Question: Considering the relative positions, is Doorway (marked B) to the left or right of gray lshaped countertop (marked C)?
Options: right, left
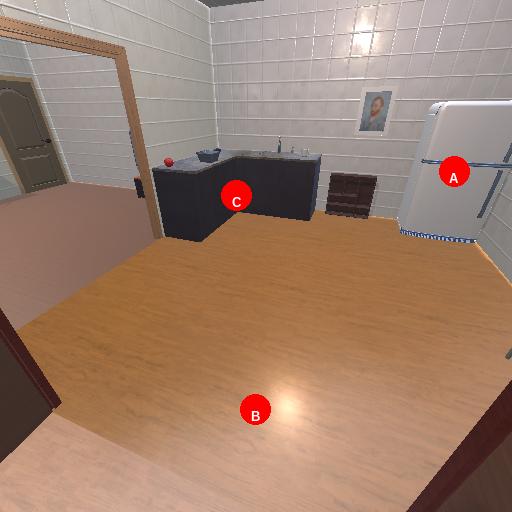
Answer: right